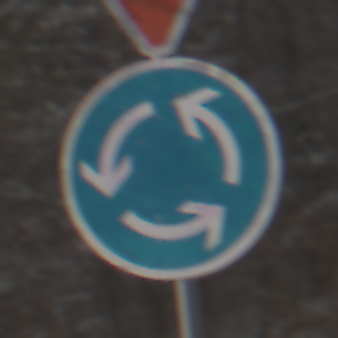
Verkehrszeichen: Kreisverkehr
Zusatzzeichen oben: VorfahrtGewaehren
Umgebung: Outdoor, Nature
Tageszeit: MorningAfternoon
Wetter: PartlyCloudy
Licht: Natural
Jahreszeit: Winter
Kontrast: HighContrast